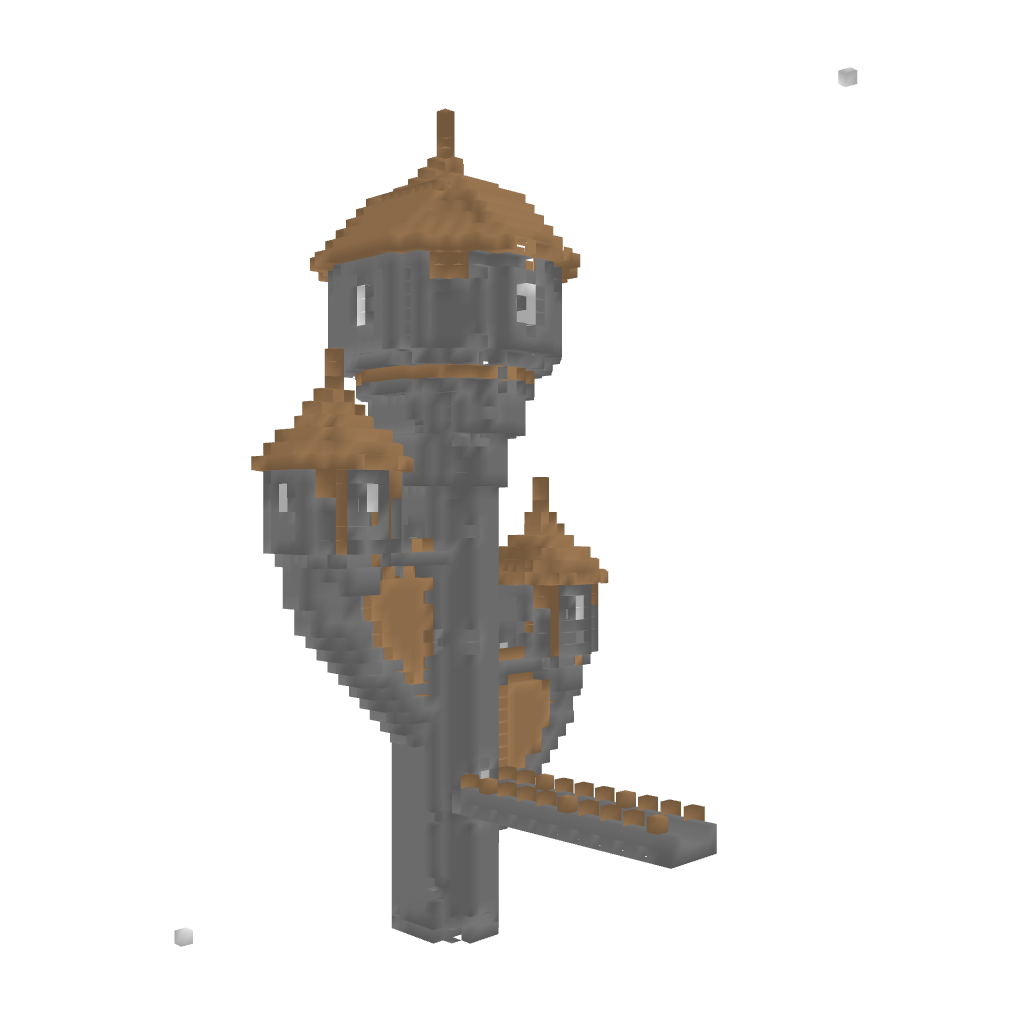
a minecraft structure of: Medieval Towers bad low quality